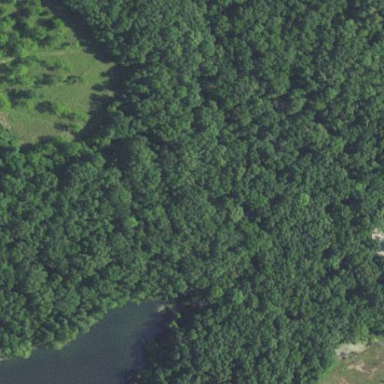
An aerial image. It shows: Forest area.